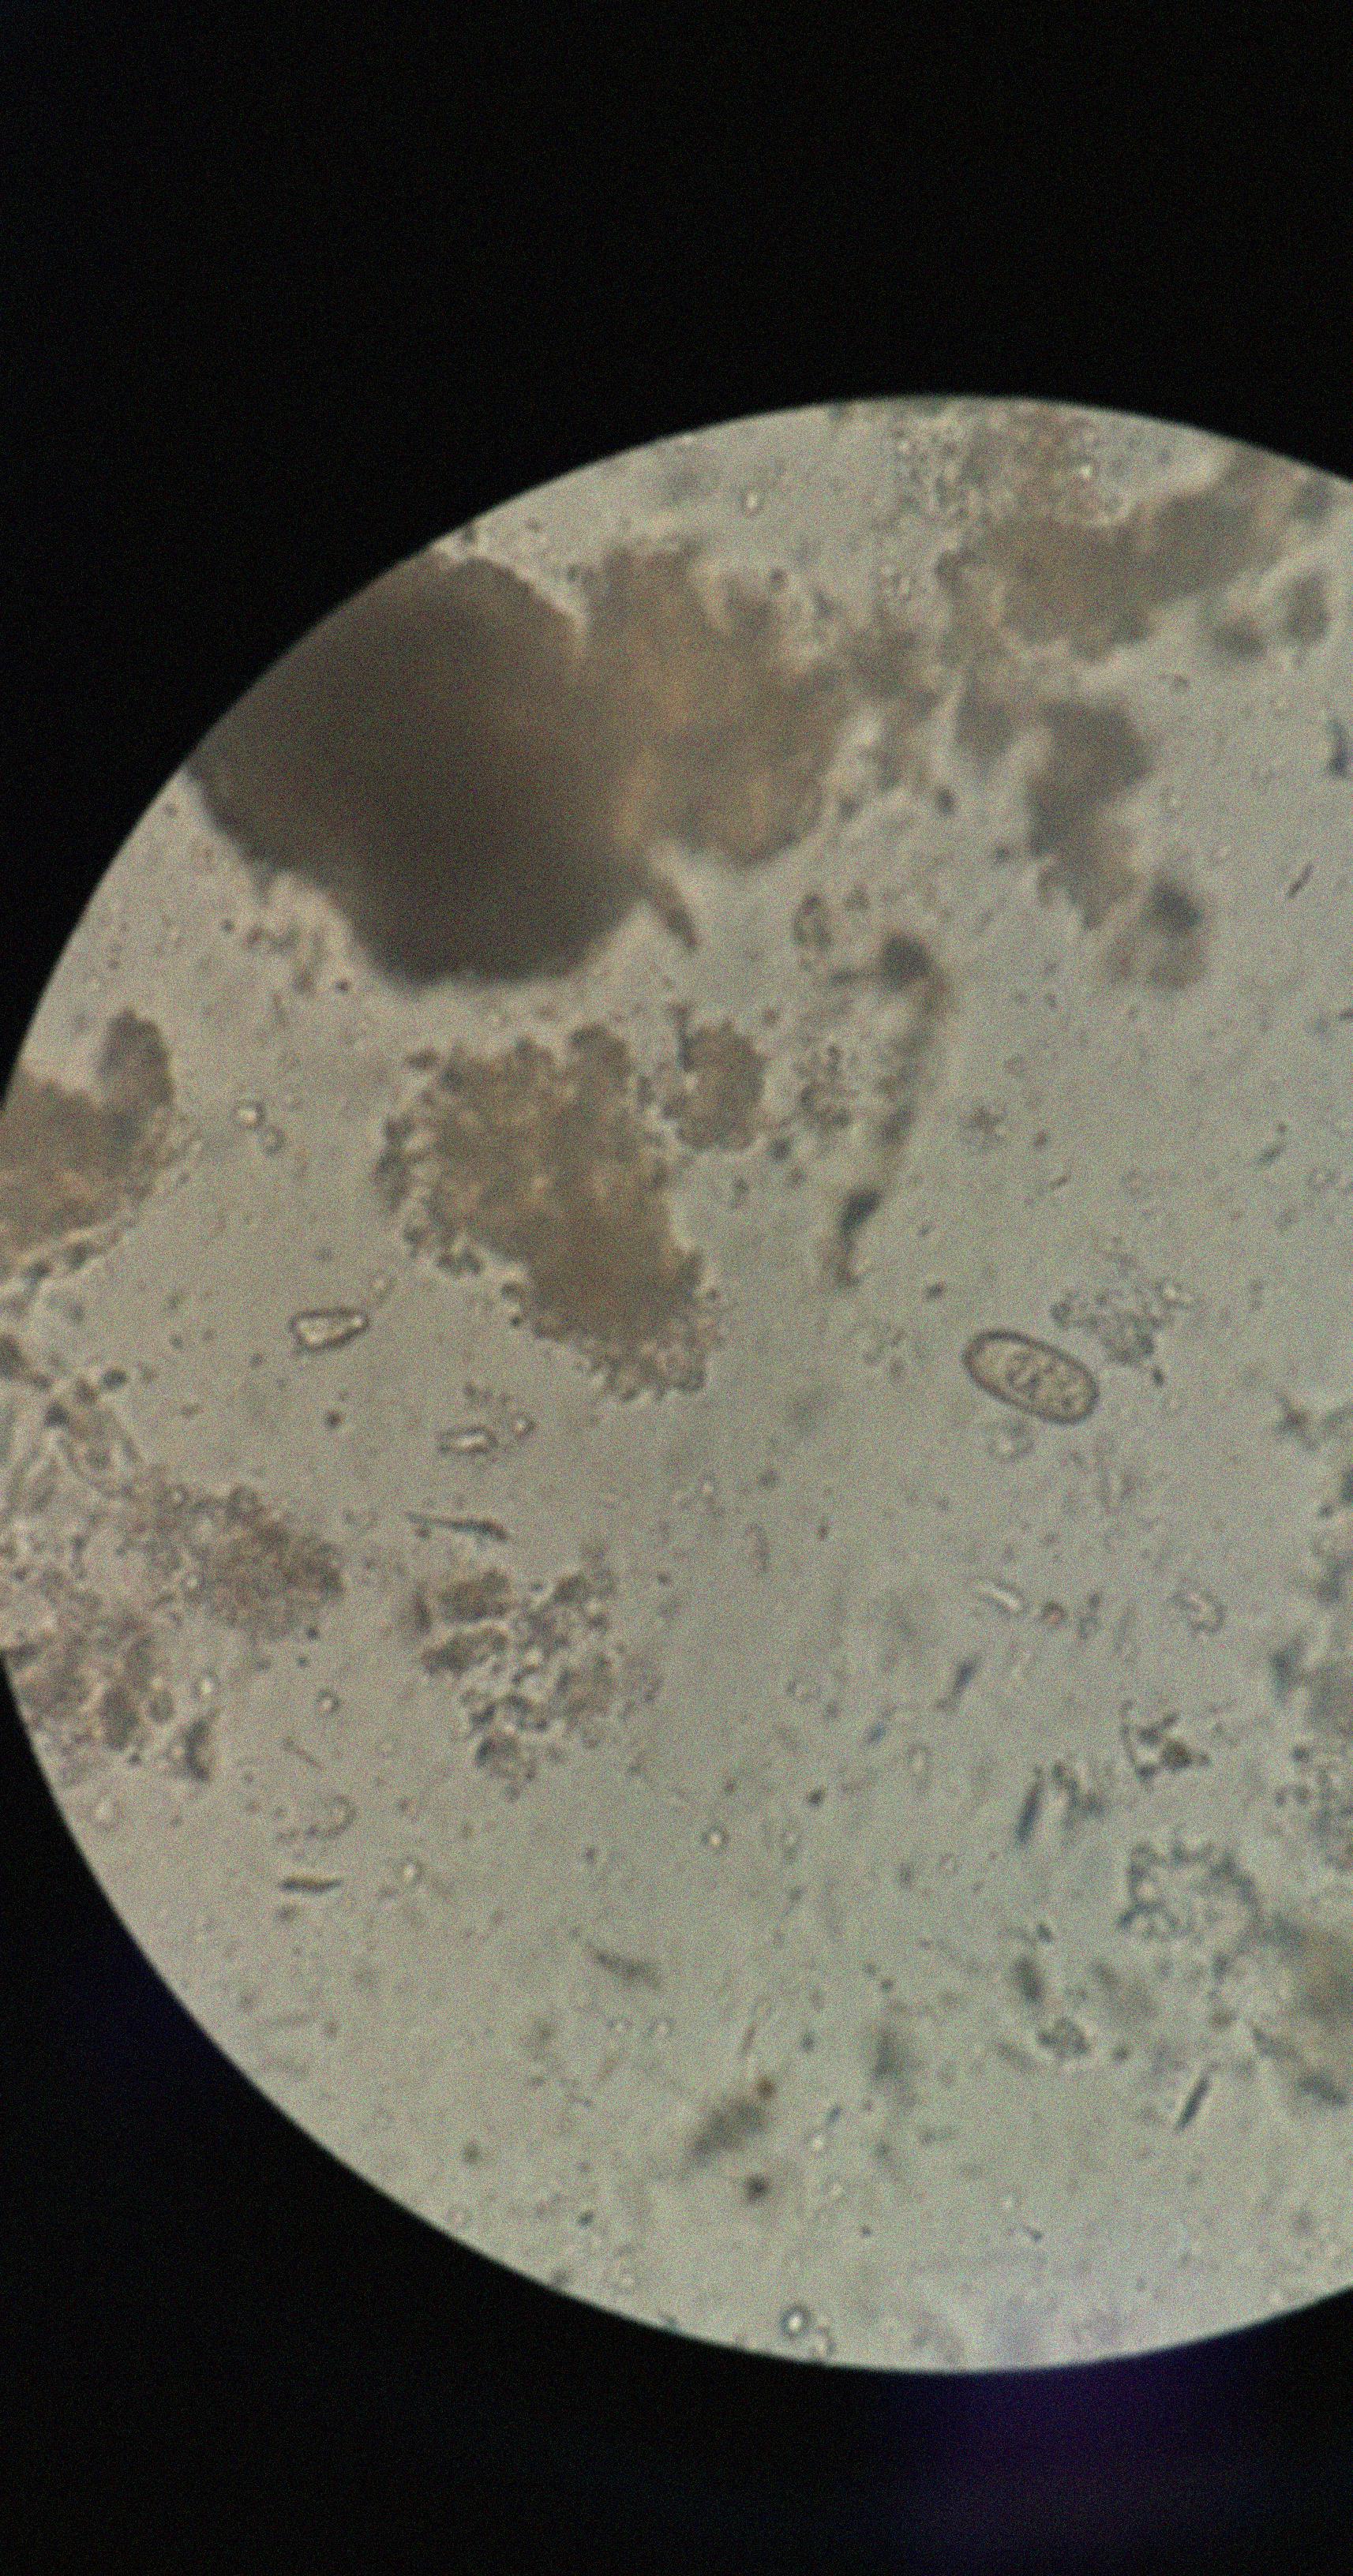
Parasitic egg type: Capillaria philippinensis